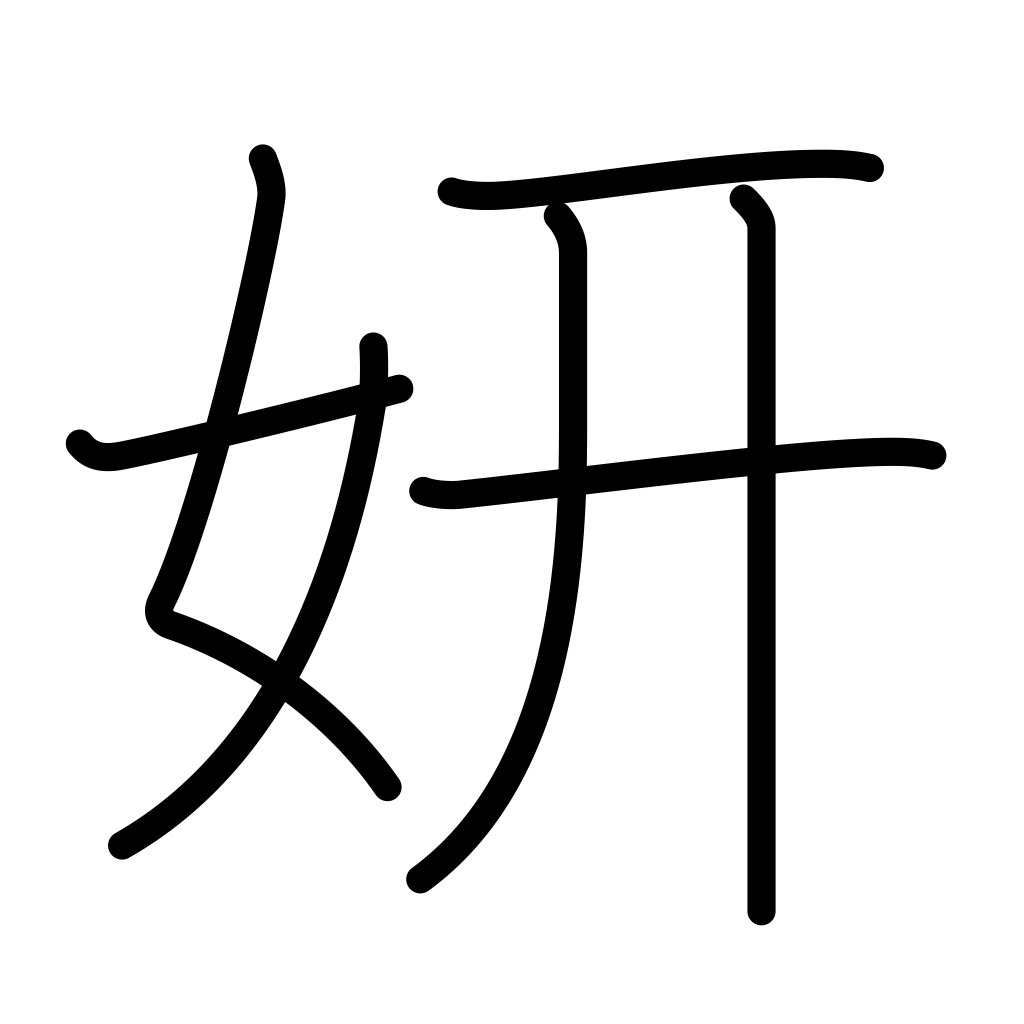
Meaning: beauty, splendor